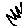
Label: line